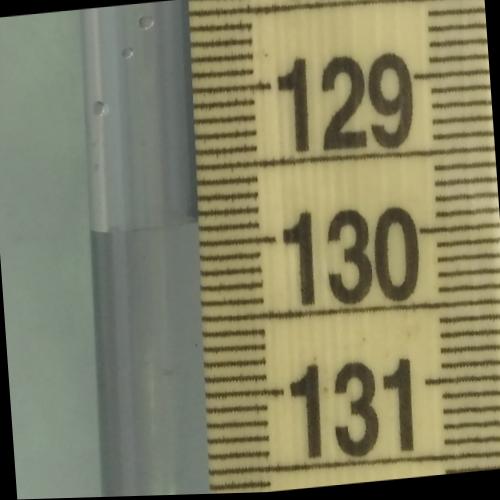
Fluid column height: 129.9 cm